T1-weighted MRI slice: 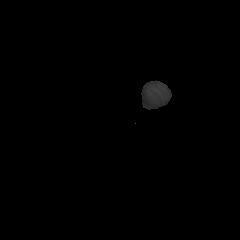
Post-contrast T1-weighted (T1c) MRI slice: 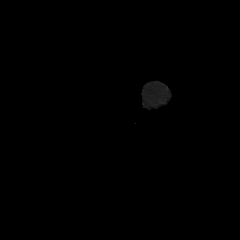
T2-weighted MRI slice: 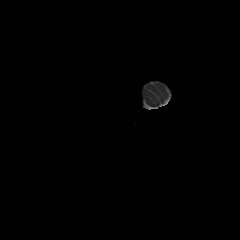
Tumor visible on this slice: no